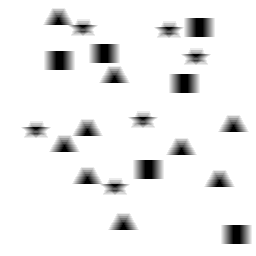
Squares: 6
Triangles: 9
Stars: 6
Total shapes: 21